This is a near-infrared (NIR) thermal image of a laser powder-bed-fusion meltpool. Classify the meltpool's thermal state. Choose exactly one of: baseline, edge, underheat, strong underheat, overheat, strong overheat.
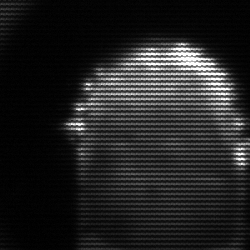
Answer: baseline